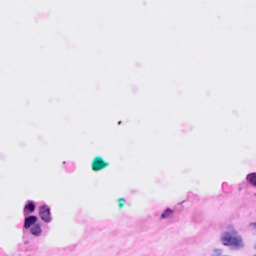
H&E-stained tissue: Breast